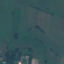
Land use / land cover class: Pasture